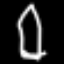
Label: pencil